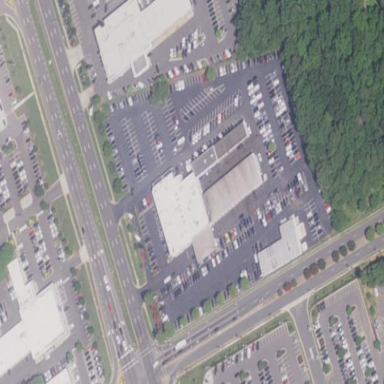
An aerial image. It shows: Building that houses car shop.